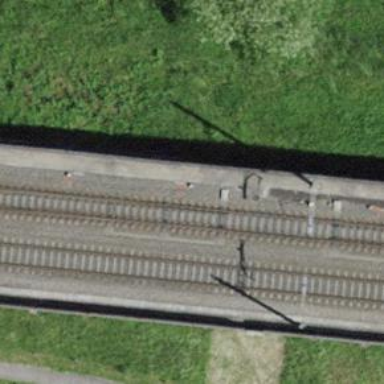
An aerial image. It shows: Siding railway line with electrified contact line for the trains.